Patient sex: M
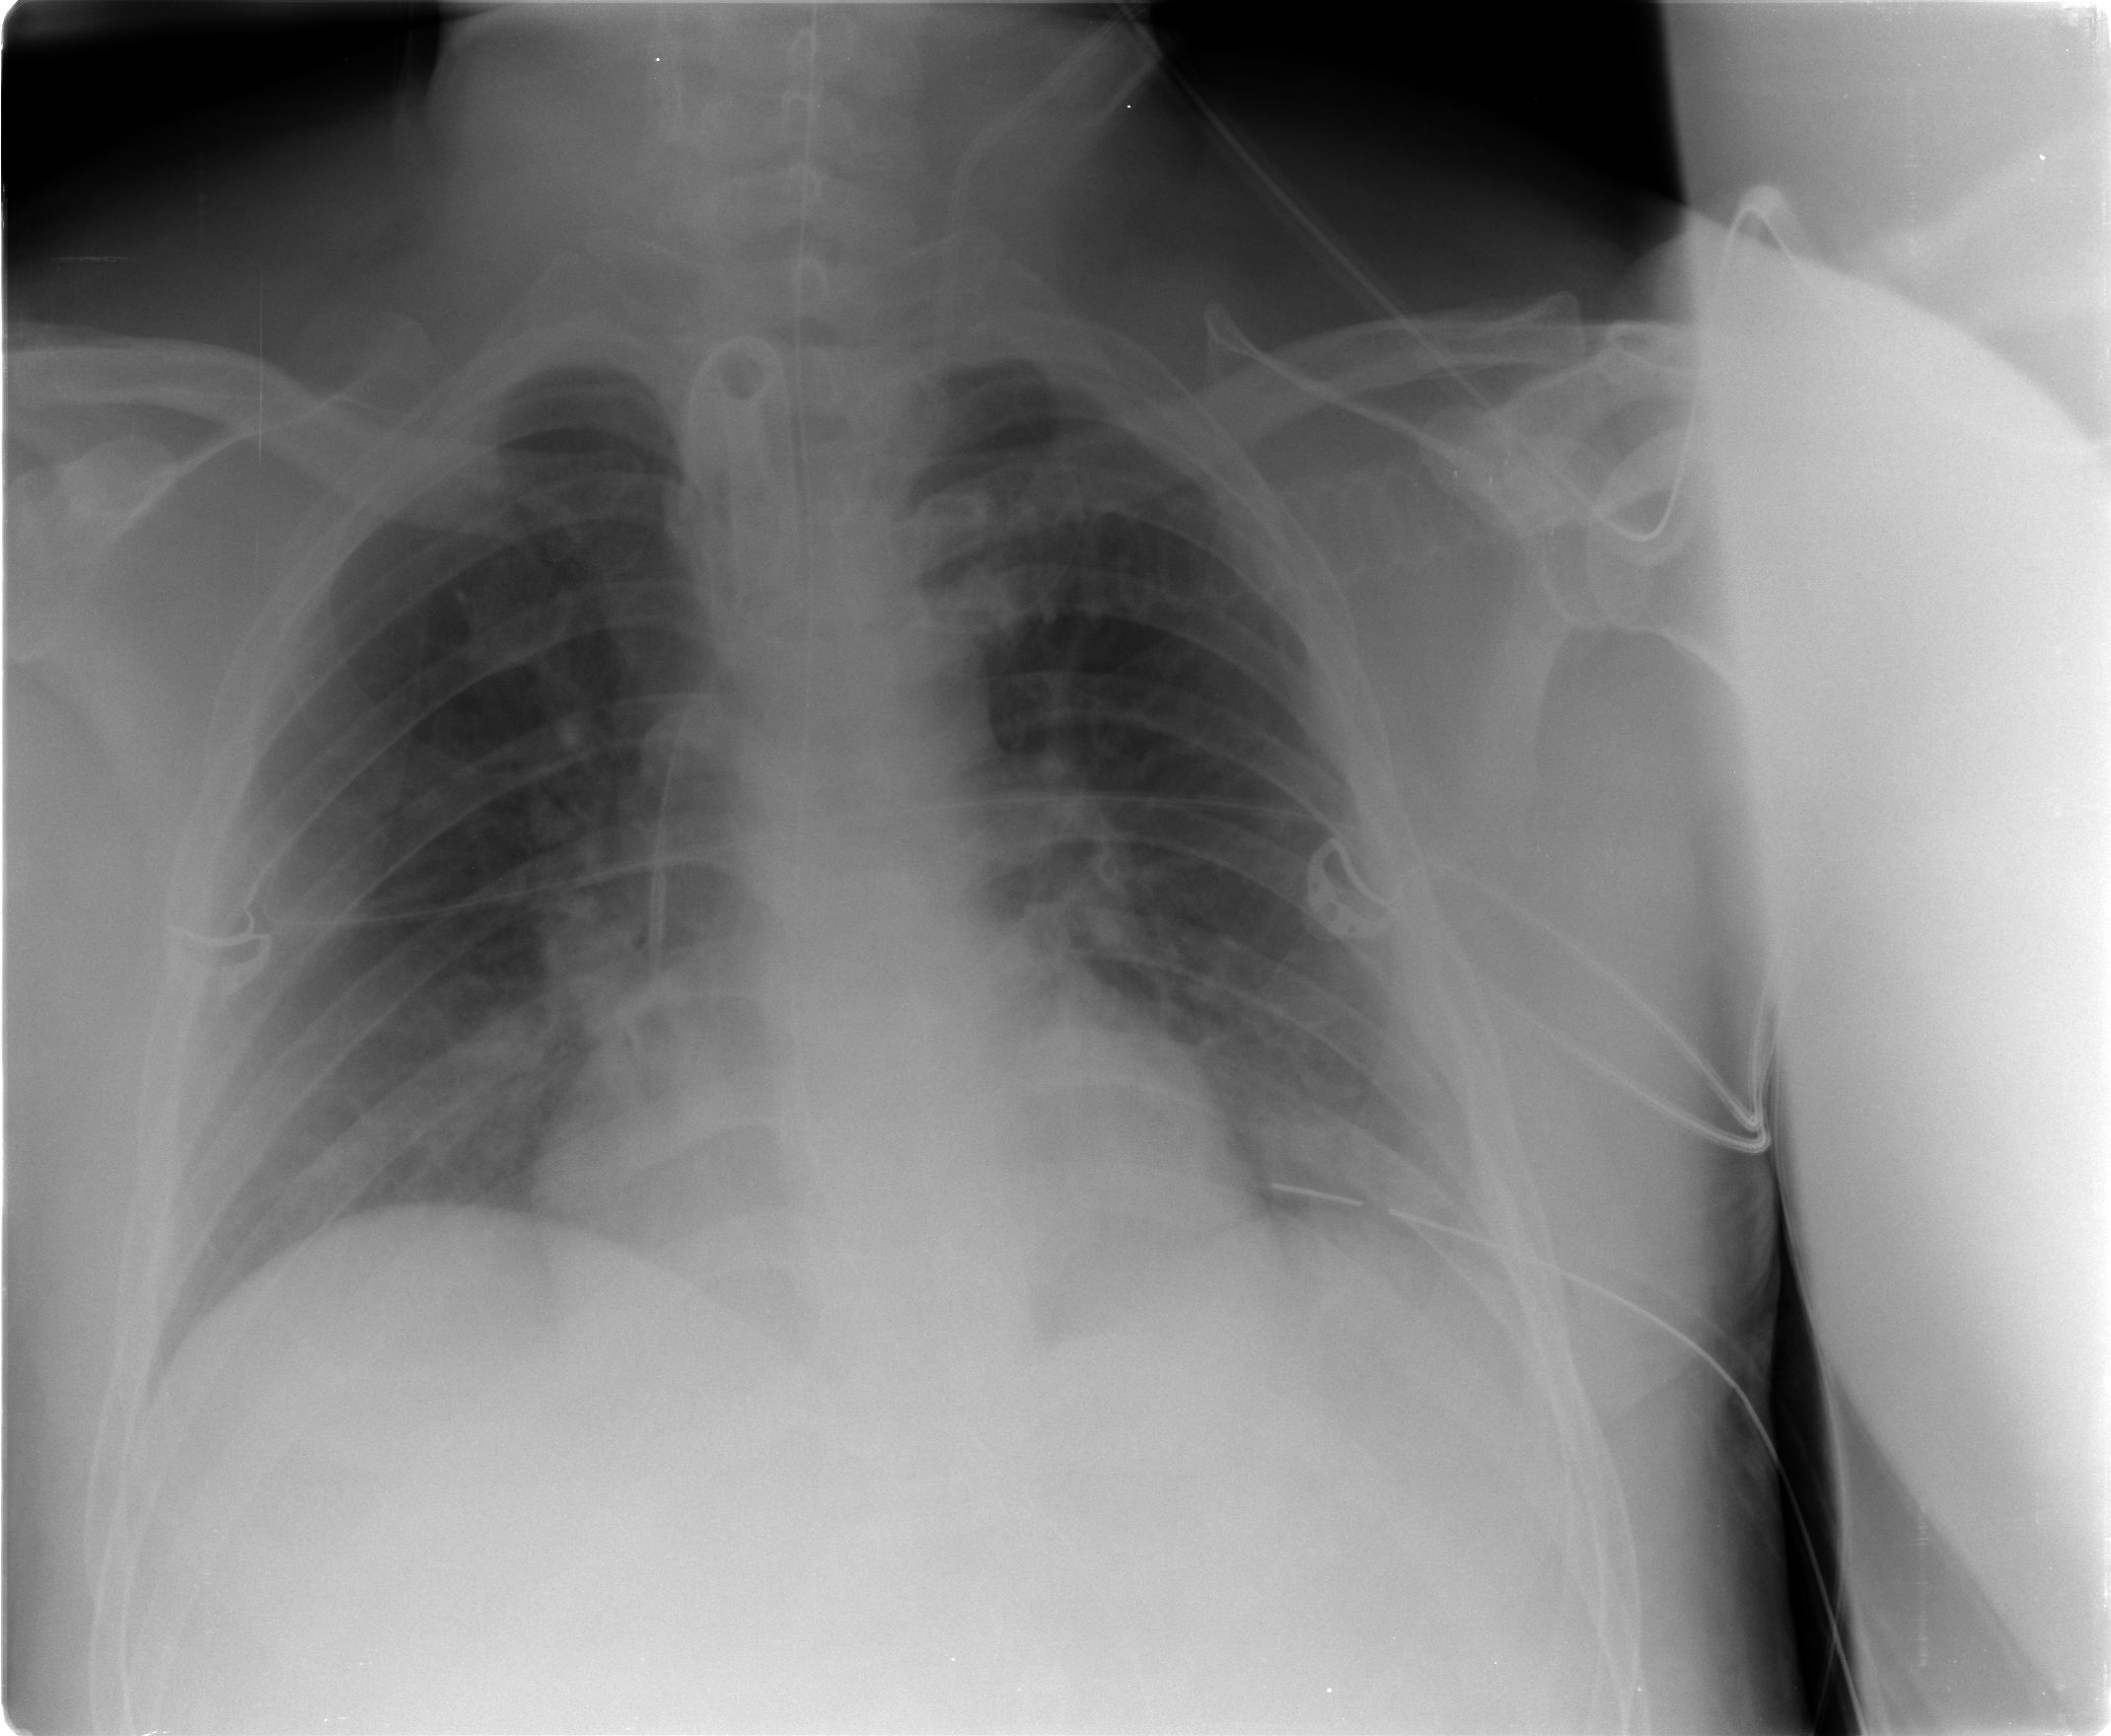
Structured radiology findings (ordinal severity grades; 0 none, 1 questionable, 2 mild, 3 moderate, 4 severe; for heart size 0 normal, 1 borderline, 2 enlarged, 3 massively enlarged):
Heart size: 0
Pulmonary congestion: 0
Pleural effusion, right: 0
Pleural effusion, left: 1
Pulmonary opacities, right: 0
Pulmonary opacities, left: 0
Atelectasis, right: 0
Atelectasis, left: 2